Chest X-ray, AP view. Patient: 58 years old, sex M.
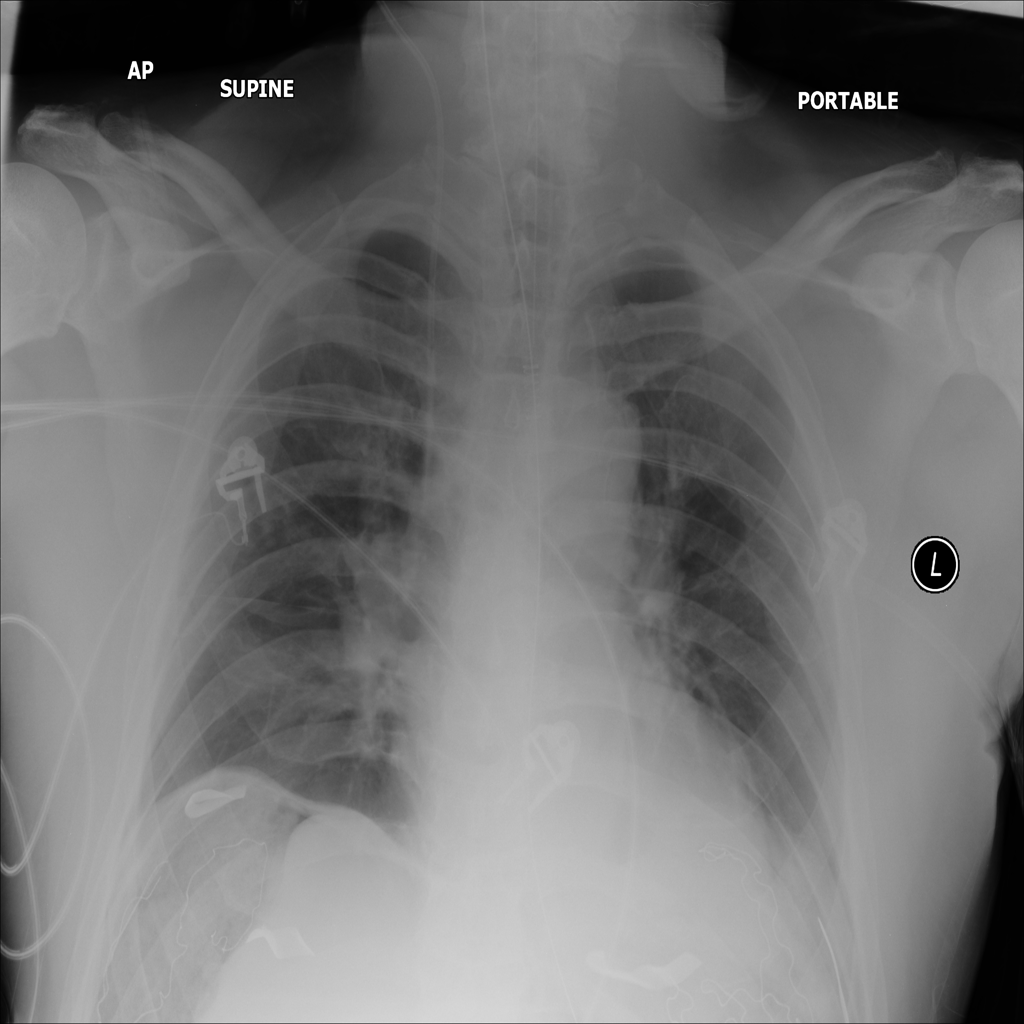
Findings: Atelectasis, Infiltration